Field crop: tomato
Growth stage: 2
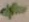
Species: solanum